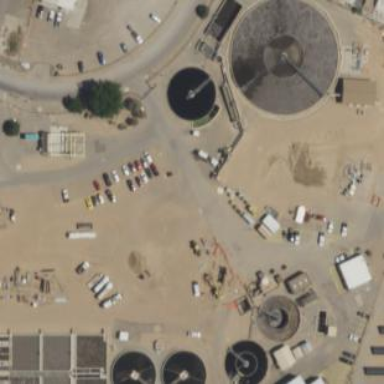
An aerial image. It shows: View of wastewater plant.